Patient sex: M
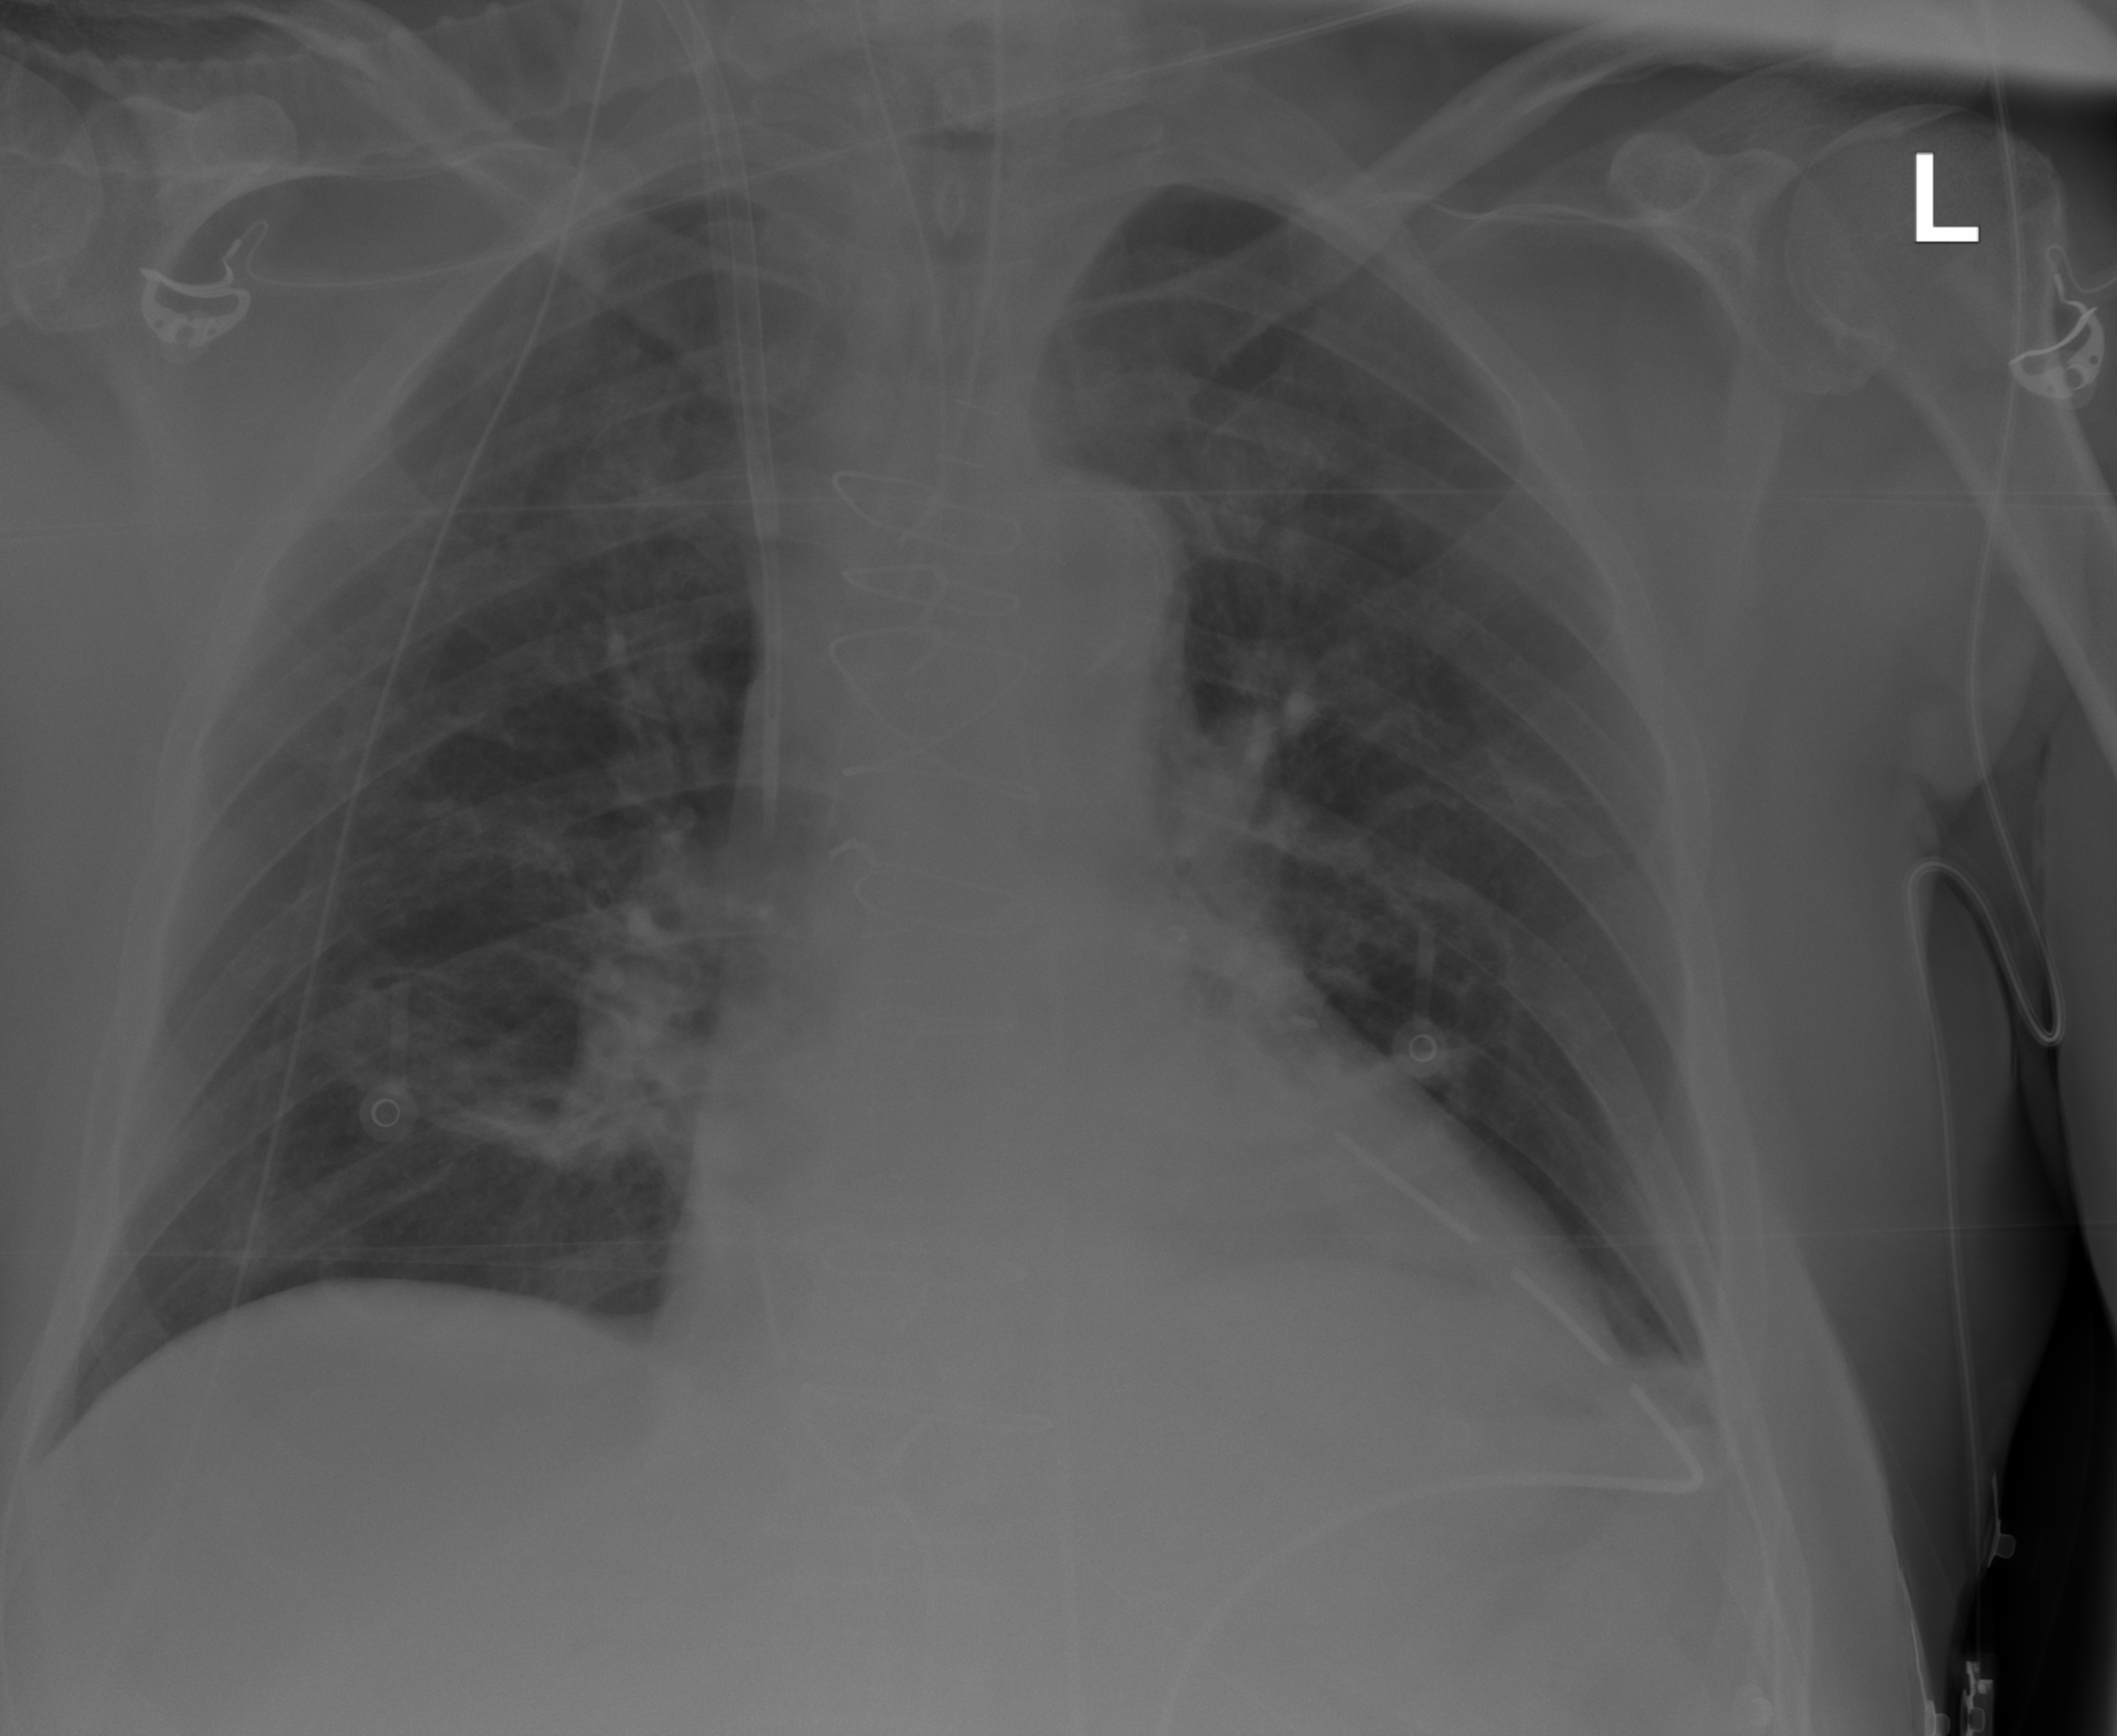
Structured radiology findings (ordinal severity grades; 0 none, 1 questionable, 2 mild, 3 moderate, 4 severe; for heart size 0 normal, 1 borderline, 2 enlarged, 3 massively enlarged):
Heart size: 1
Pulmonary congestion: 0
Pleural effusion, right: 0
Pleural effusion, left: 2
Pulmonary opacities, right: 0
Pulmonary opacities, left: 0
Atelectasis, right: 2
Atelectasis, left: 2